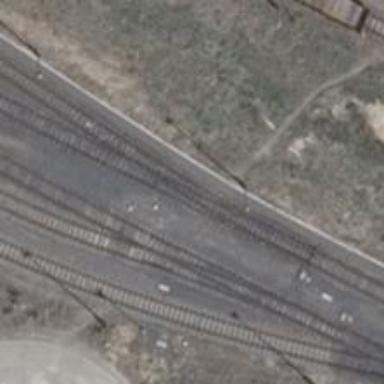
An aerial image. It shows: Railway switch.